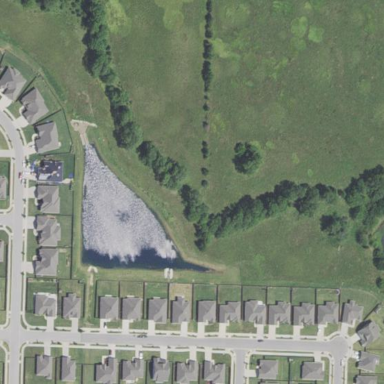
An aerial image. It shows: Retention basin used for land drainage.